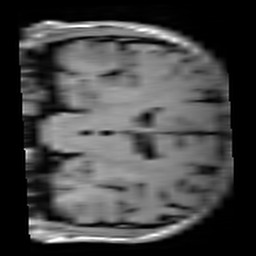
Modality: T1w
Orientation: coronal
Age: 26
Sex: male
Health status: healthy
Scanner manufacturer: siemens
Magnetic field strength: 3 T
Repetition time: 4.1 s
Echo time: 0.0085 s